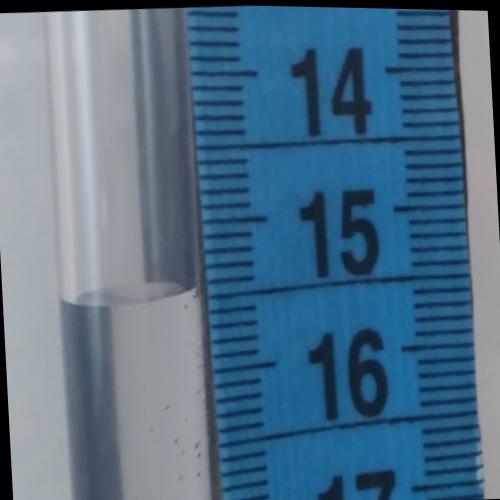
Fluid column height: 15.5 cm